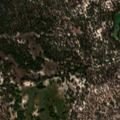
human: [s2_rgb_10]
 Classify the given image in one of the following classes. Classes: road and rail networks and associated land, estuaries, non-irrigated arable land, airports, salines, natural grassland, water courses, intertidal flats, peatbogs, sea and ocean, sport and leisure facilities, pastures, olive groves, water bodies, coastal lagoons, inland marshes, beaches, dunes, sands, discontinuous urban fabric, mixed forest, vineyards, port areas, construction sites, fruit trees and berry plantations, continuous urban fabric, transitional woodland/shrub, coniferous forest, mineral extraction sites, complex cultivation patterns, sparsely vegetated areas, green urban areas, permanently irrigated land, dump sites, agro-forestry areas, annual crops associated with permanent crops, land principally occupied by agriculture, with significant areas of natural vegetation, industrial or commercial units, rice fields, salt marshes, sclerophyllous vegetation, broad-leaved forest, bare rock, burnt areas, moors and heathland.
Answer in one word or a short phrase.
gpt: pastures, agro-forestry areas, coniferous forest, transitional woodland/shrub